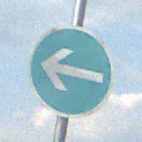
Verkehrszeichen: VorgeschriebeneFahrtrichtungHierLinks
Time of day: MorningAfternoon
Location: Outdoor (Nature)
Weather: PartlyCloudy
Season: NotSpecified
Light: Natural